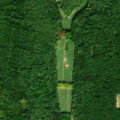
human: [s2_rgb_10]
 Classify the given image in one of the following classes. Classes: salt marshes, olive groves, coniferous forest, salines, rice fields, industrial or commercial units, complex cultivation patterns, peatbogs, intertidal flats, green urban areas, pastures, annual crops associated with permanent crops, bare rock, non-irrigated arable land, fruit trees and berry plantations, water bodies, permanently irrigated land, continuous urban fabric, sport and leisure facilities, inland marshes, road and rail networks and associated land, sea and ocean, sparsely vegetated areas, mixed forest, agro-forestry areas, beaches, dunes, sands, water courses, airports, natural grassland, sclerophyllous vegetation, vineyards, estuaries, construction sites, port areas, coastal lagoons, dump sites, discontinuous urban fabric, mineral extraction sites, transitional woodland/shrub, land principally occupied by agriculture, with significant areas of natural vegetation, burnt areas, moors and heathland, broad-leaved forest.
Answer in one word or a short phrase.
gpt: broad-leaved forest, transitional woodland/shrub